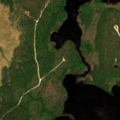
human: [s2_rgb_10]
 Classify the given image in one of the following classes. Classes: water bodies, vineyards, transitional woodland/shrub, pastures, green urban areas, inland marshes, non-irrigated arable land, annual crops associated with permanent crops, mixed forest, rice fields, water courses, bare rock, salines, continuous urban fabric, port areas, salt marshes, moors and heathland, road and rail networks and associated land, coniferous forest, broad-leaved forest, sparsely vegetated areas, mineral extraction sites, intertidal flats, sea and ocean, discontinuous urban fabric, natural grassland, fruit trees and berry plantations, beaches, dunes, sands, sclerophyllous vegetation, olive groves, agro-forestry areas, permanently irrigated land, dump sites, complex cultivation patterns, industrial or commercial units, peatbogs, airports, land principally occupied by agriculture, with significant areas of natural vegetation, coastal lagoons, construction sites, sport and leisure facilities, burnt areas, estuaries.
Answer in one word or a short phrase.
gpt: coniferous forest, peatbogs, water bodies